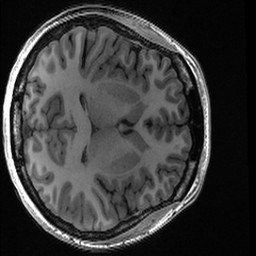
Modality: T1w
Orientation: axial